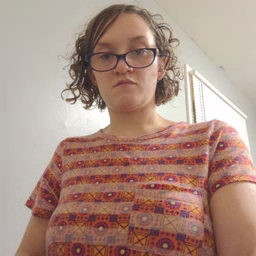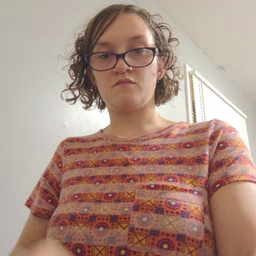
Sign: fine